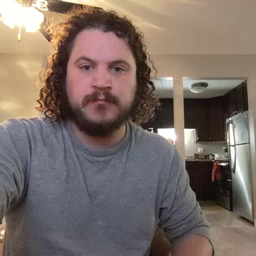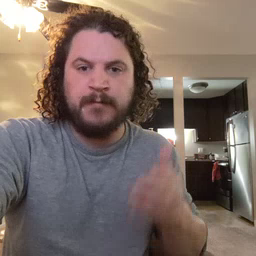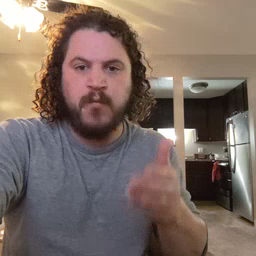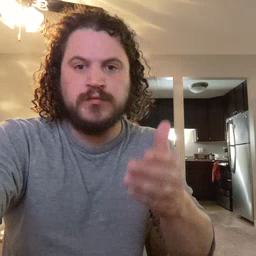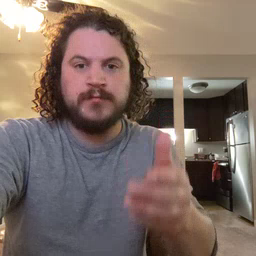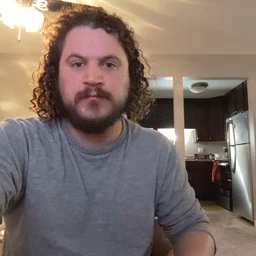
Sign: boat